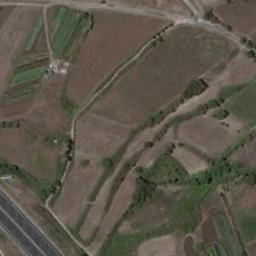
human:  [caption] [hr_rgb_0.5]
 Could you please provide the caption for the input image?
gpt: There is a winding path between the terraces .

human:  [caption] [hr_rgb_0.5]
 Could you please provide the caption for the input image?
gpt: A large layer of brown and green mixed terraces with several winding narrow paths .

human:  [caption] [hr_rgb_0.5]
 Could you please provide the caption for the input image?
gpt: The bare and green terrace is next to some trees .

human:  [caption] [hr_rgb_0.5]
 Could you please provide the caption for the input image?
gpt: Many green plants are on the terrace .

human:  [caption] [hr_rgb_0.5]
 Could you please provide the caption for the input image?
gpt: There are some green bushes among the brown terraces .